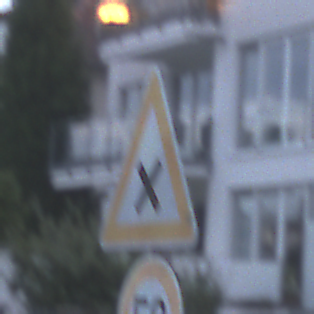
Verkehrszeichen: KreuzungOderEinmuendung
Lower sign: Geschwindigkeit50
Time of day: SunriseSunset
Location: Outdoor (Urban)
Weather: PartlyCloudy
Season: NotSpecified
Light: Natural